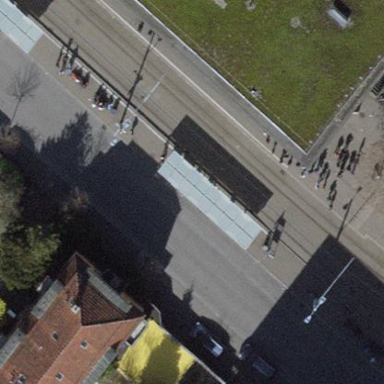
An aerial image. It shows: Shelter for public transport.